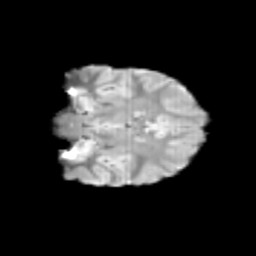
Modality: T2w
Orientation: coronal
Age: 9
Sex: female
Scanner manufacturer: siemens
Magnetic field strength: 3 T
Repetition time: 3.8 s
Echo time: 0.07 s